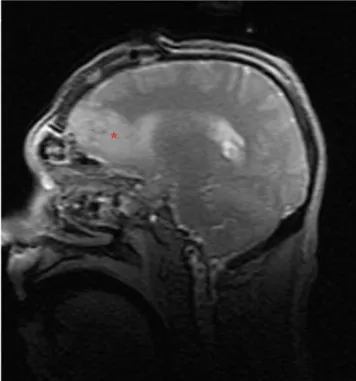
Repeat MRI status post-craniotomy resection of mass. . Sagittal MRI showing hyperattenuating areas of vasogenic edema consistent with normal changes after complete tumor resection, indicated by the red asterisk.
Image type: radiology (mri)